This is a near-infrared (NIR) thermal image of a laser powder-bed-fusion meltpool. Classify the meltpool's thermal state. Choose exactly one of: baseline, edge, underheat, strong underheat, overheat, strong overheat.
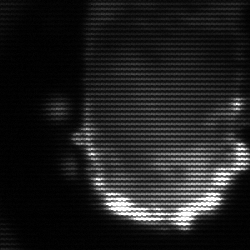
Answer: baseline